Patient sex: M
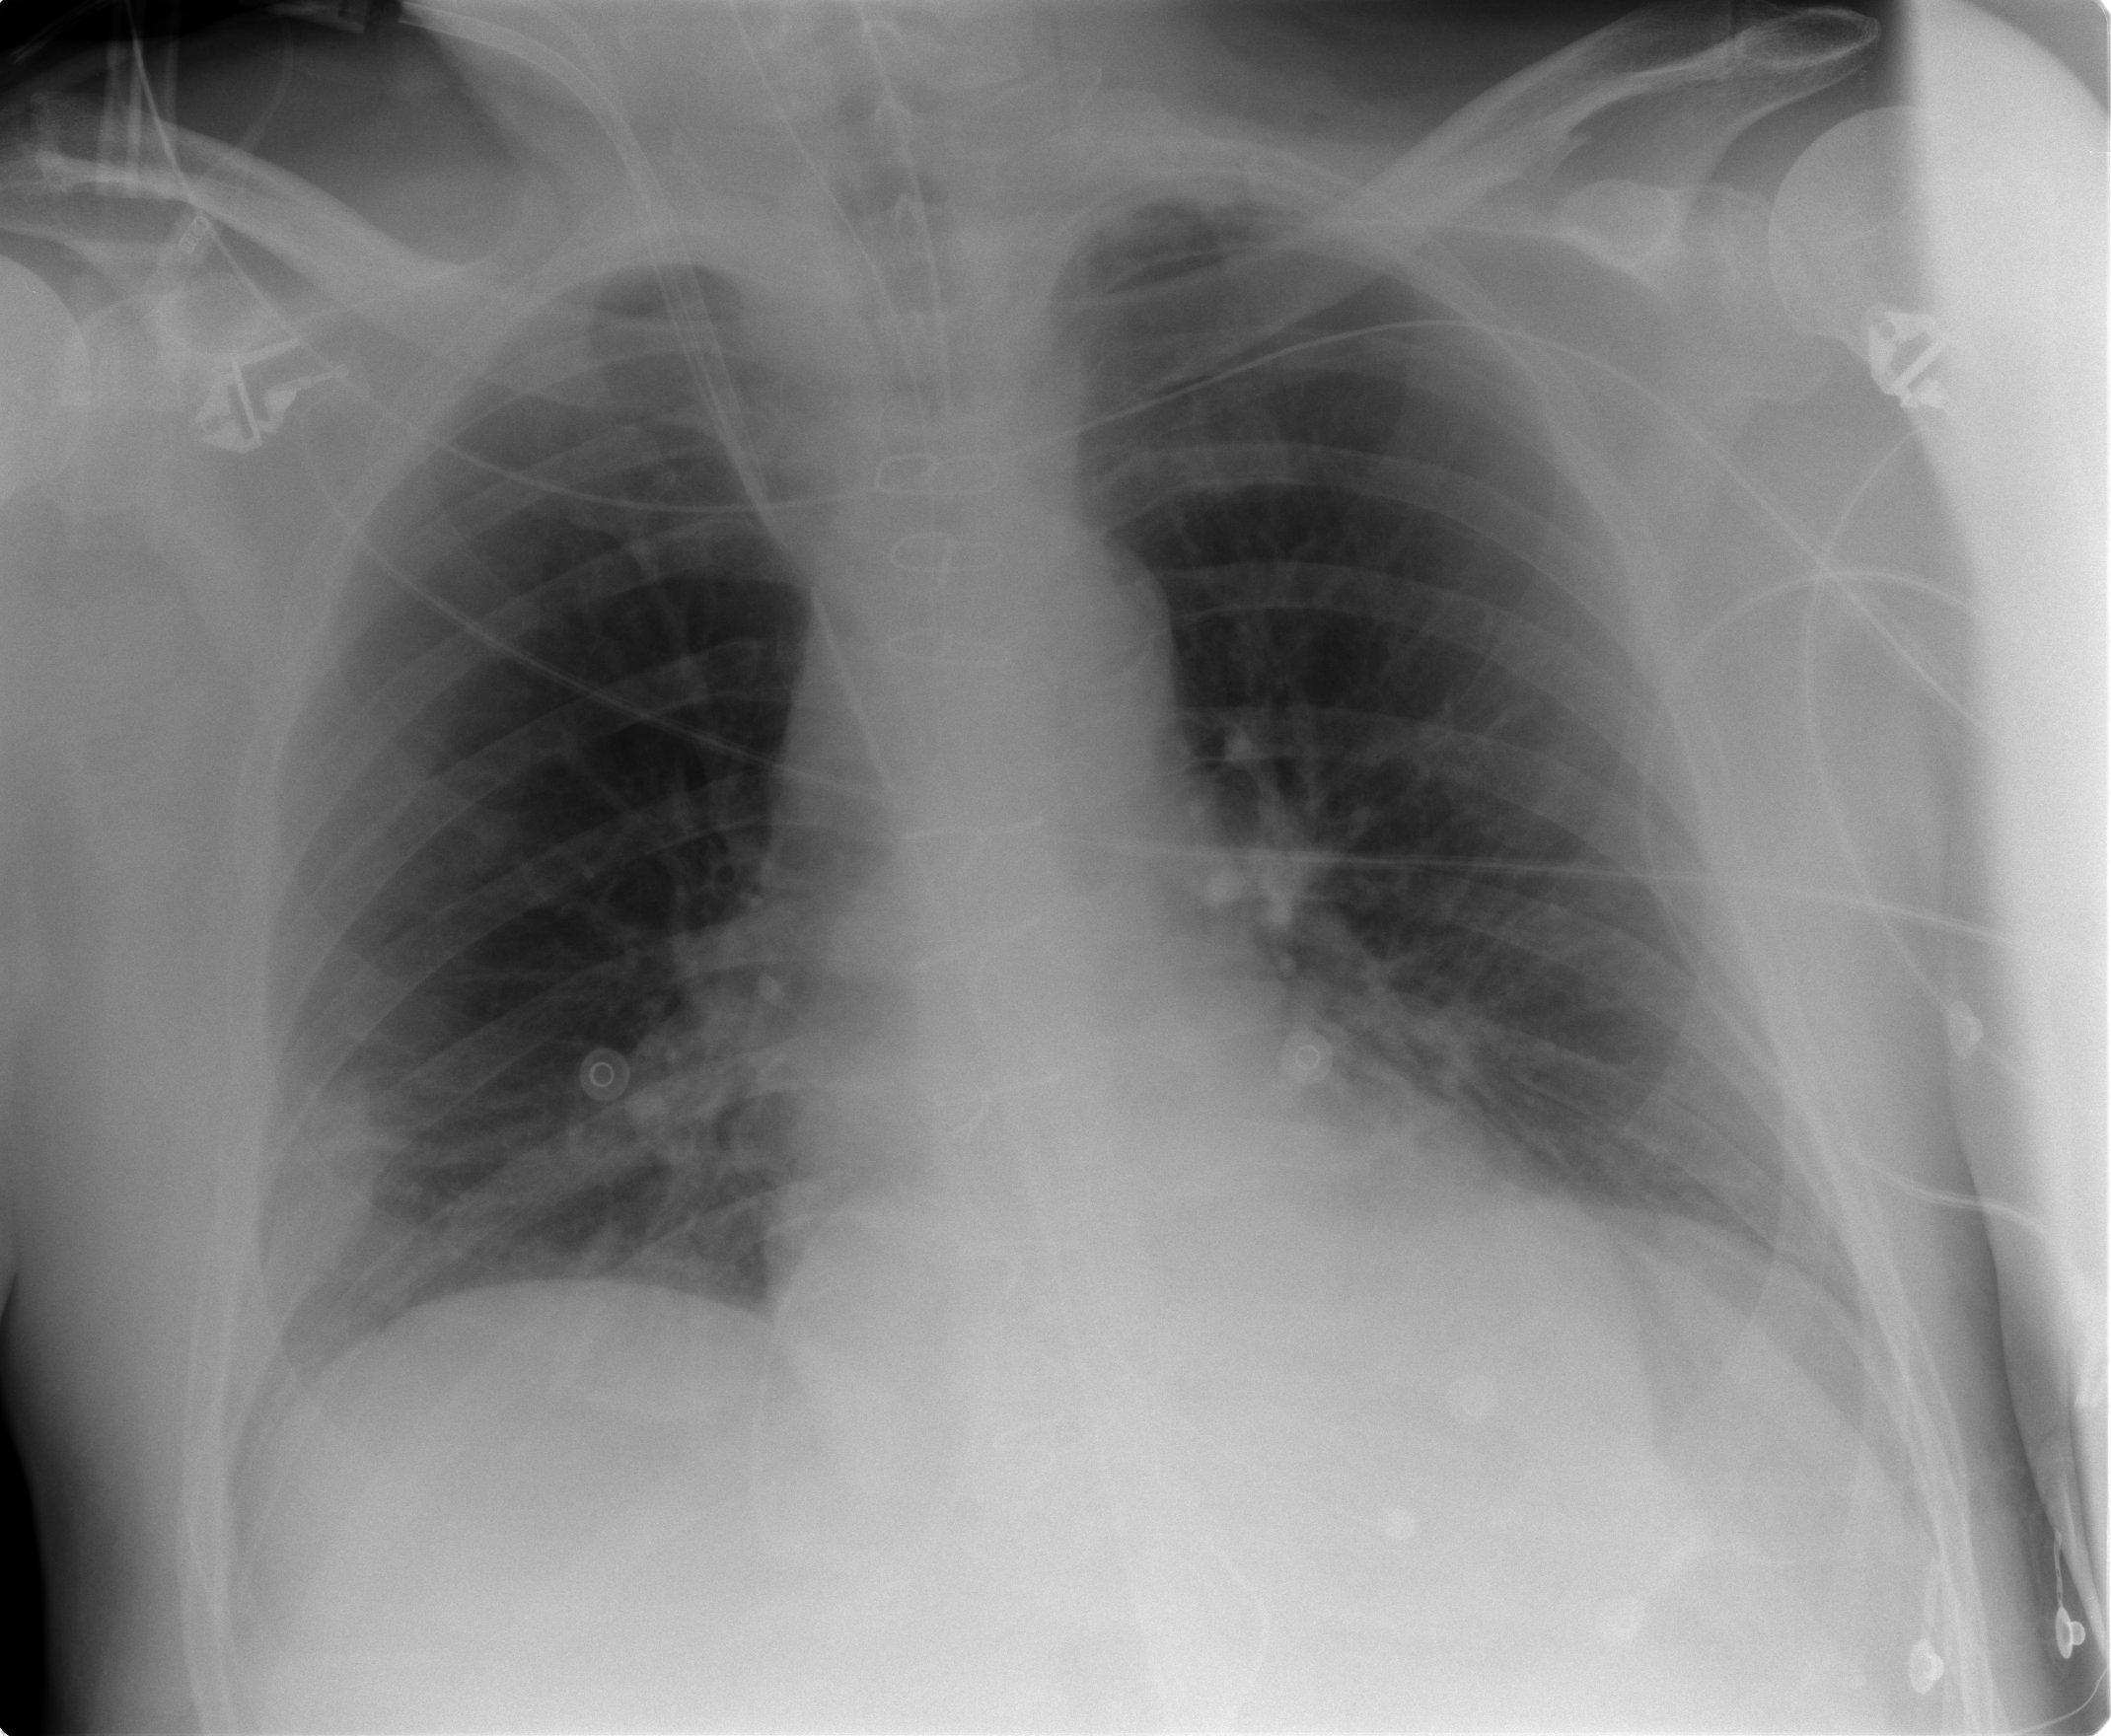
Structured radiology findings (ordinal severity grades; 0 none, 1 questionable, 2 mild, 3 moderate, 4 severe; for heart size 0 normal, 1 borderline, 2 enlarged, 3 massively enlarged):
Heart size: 0
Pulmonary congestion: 1
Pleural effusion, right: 1
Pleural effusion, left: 0
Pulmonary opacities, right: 1
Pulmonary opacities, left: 0
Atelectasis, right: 2
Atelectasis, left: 2